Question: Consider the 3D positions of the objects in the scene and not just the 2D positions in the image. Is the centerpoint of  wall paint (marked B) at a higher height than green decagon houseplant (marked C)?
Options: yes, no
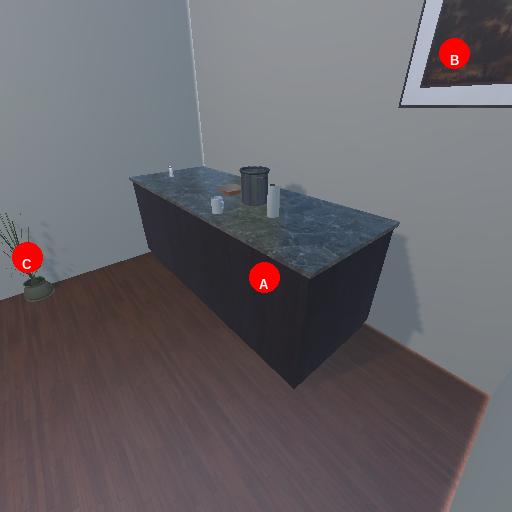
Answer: yes